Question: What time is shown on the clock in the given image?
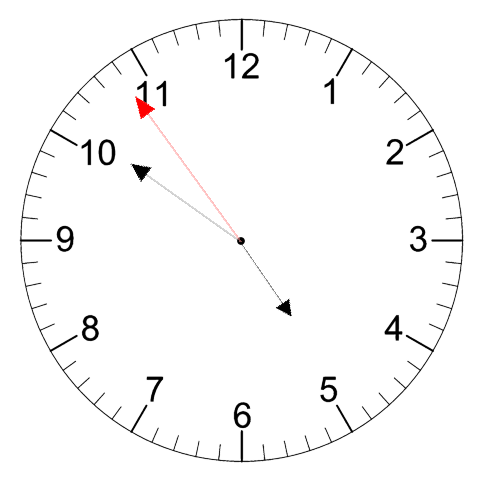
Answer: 04:50:54